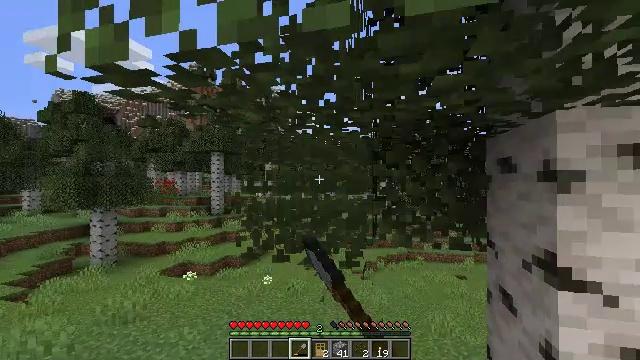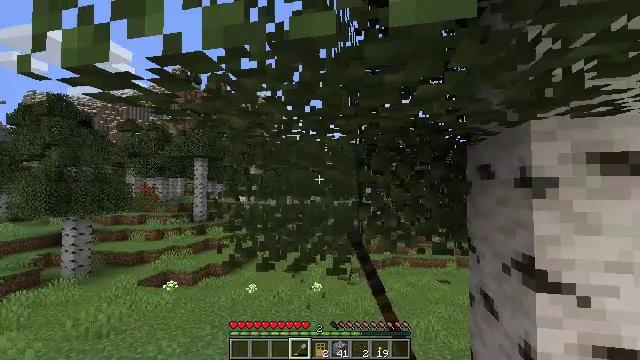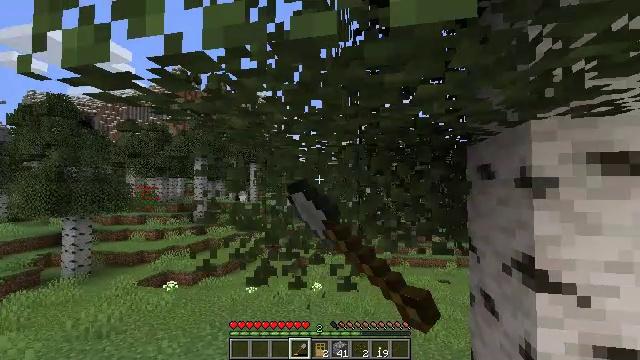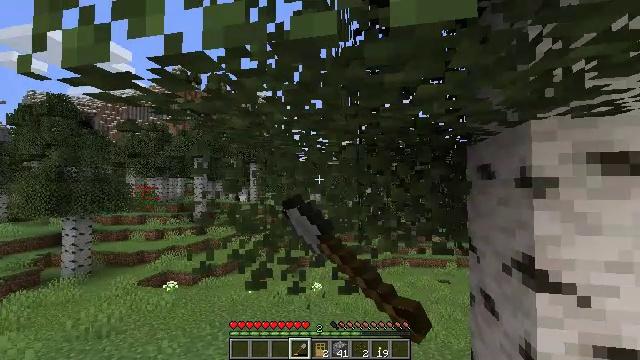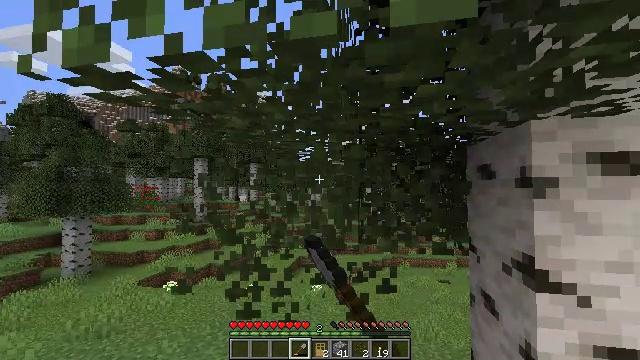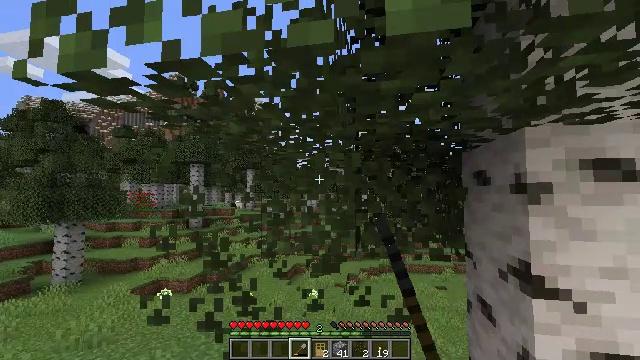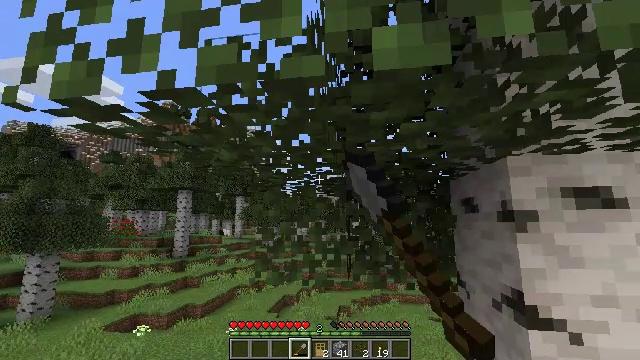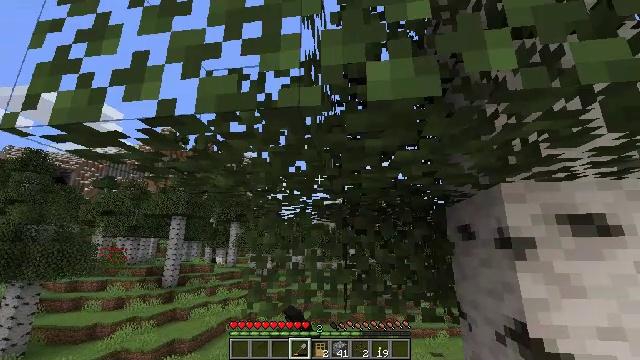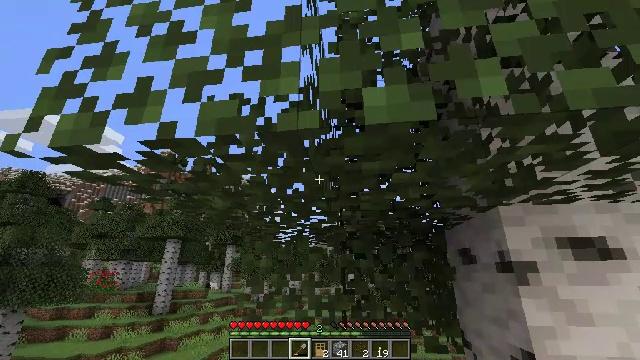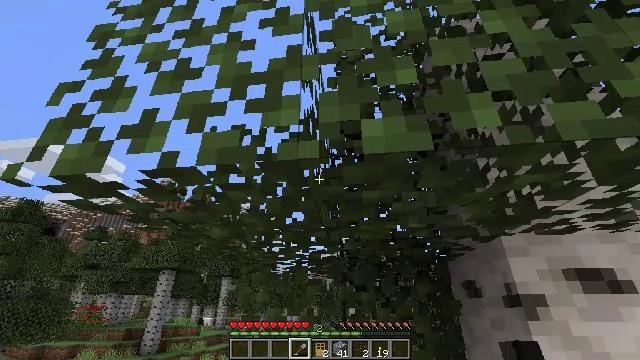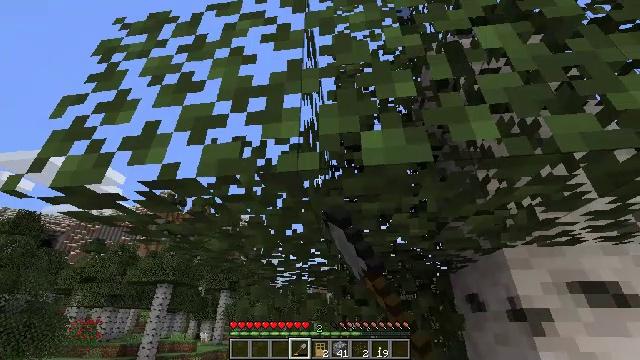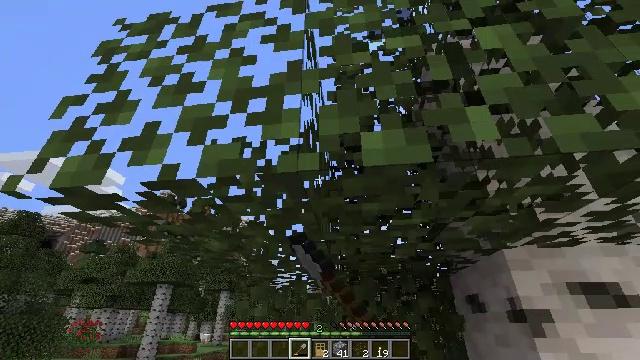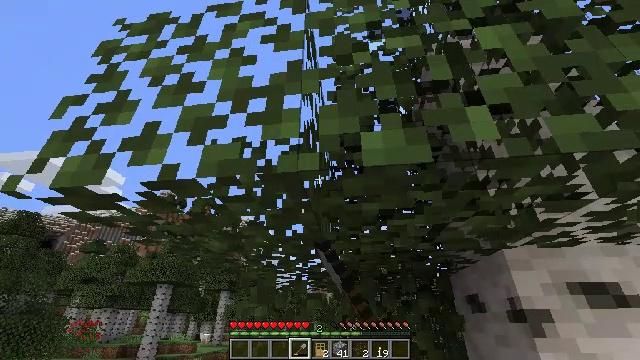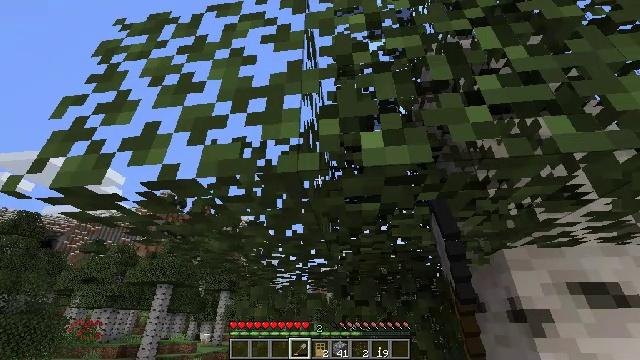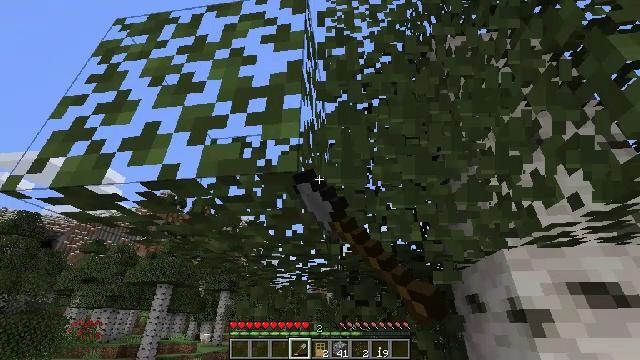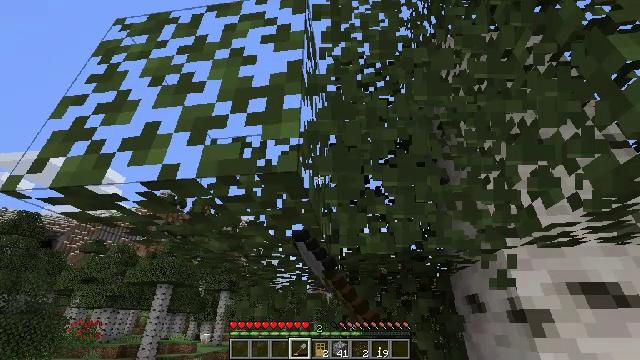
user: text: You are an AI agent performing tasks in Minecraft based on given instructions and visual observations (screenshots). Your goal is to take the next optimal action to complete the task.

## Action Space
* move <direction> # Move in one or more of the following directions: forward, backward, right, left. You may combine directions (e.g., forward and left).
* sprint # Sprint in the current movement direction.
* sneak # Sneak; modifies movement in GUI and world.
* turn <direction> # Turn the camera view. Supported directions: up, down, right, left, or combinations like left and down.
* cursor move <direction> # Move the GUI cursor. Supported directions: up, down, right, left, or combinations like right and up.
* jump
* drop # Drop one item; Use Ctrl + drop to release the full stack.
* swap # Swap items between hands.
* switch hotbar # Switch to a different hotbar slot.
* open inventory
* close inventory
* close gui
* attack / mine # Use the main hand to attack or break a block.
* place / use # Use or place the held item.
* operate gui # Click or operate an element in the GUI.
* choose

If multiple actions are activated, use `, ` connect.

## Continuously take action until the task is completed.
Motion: motion action
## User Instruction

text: Gather birch leaves using hands or shears.
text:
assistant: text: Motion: turn right and up, attack / mine
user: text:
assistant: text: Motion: attack / mine
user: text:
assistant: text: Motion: attack / mine
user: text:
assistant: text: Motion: attack / mine
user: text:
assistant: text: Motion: turn up, attack / mine
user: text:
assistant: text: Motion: turn right and up, attack / mine
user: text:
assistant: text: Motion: turn up, attack / mine
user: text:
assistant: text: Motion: turn up, attack / mine
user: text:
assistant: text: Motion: turn up, attack / mine
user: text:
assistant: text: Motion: turn up, attack / mine
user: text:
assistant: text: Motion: attack / mine
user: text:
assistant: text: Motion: attack / mine
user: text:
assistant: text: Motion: attack / mine
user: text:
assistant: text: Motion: attack / mine
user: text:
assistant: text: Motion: attack / mine
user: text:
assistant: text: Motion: attack / mine
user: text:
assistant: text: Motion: attack / mine
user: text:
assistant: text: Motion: turn right, attack / mine
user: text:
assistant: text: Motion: turn right and down, attack / mine
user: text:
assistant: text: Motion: turn right and down, attack / mine
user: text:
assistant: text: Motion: turn right, attack / mine
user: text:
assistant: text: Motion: attack / mine
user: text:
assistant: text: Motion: attack / mine
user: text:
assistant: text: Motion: turn right, attack / mine
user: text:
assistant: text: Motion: turn right, attack / mine
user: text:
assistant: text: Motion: turn right, attack / mine
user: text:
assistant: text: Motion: turn right, attack / mine
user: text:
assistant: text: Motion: attack / mine
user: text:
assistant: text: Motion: attack / mine
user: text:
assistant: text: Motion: attack / mine